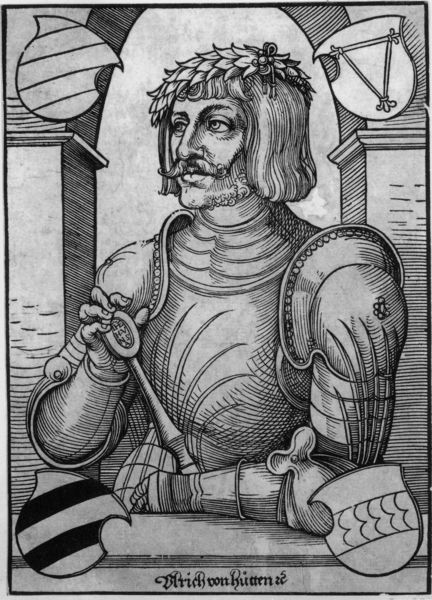
Titel: Bildnis des Ulrich von Hutten, Humanist, Dichter und Soldat
Künstler: Erhard Schön
Institution: (Seriendruck)
Schlagwörter: hand, himmel, mann, fenster, frisur, geste, haar, handschuhe, profil, schwarz, säule, säulen, weiss, zeichnung, blick, alt, bart, hemd, schnurrbart, architektur, arm, gesicht, kragen, bildnis, hände, portrait, porträt, brüstung, haare, adel, locken, rechts, holzschnitt, schrift, bogen, grafik, graphik, rundbogen, schnurbart, pfeife, dichter, inschrift, tor, name, schild, arkade, burg, kreuz, zweig, druck, stich, titel, schwert, degen, kranz, lorbeer, lorbeerkranz, ritter, fürst, rüstung, kapitelle, wappen, harnisch, männlich, halbporträt, schlüssel, blätterkranz, kupferstich, zepter, szepter, von, lohrbeer, heinrich, humanist, titter, ulrich von hutten, wappens, erich, ulrich, gaphik, lorber, schwarweiß, ulrick, ulrich von hüttern, нцушп, mustasche, von hutten, ullrich von hutten, rütten